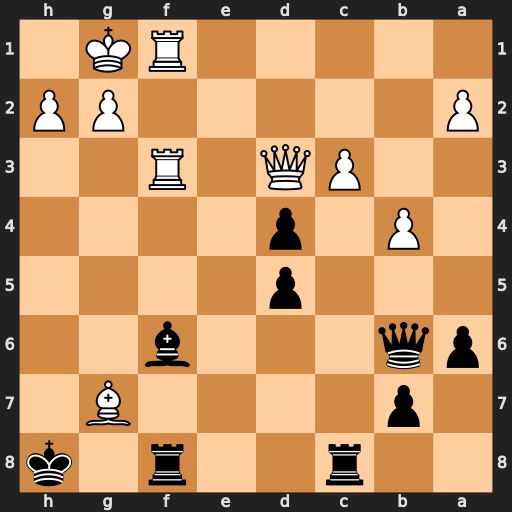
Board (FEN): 2r2r1k/1p4B1/pq3b2/3p4/1P1p4/2PQ1R2/P5PP/5RK1
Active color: b
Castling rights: -
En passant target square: -
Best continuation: Bxg7 Rh3+ Bh6 Qxd4+ Qxd4+